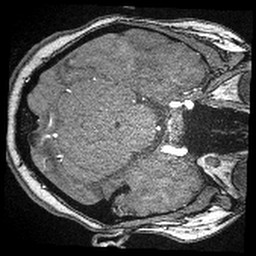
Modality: angio
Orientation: axial
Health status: ill
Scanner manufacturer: siemens
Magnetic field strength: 3 T
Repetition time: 0.022 s
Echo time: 0.00401 s